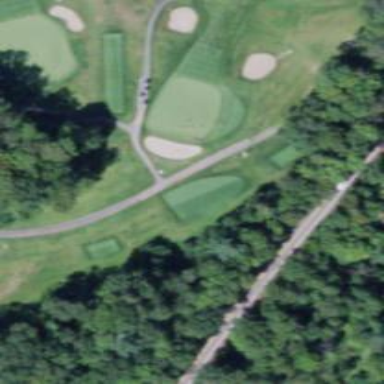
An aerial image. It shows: Golf tee.